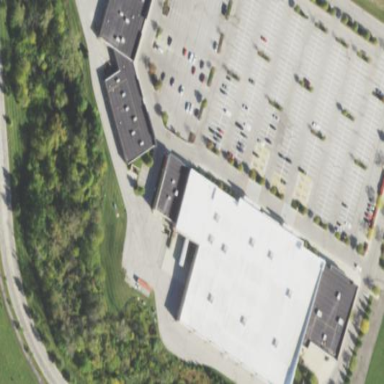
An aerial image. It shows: Department store building.